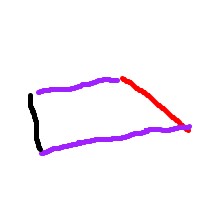
Shape: trapezoid